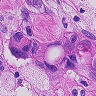
Metastatic tissue present: yes